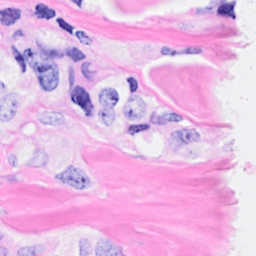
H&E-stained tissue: Breast